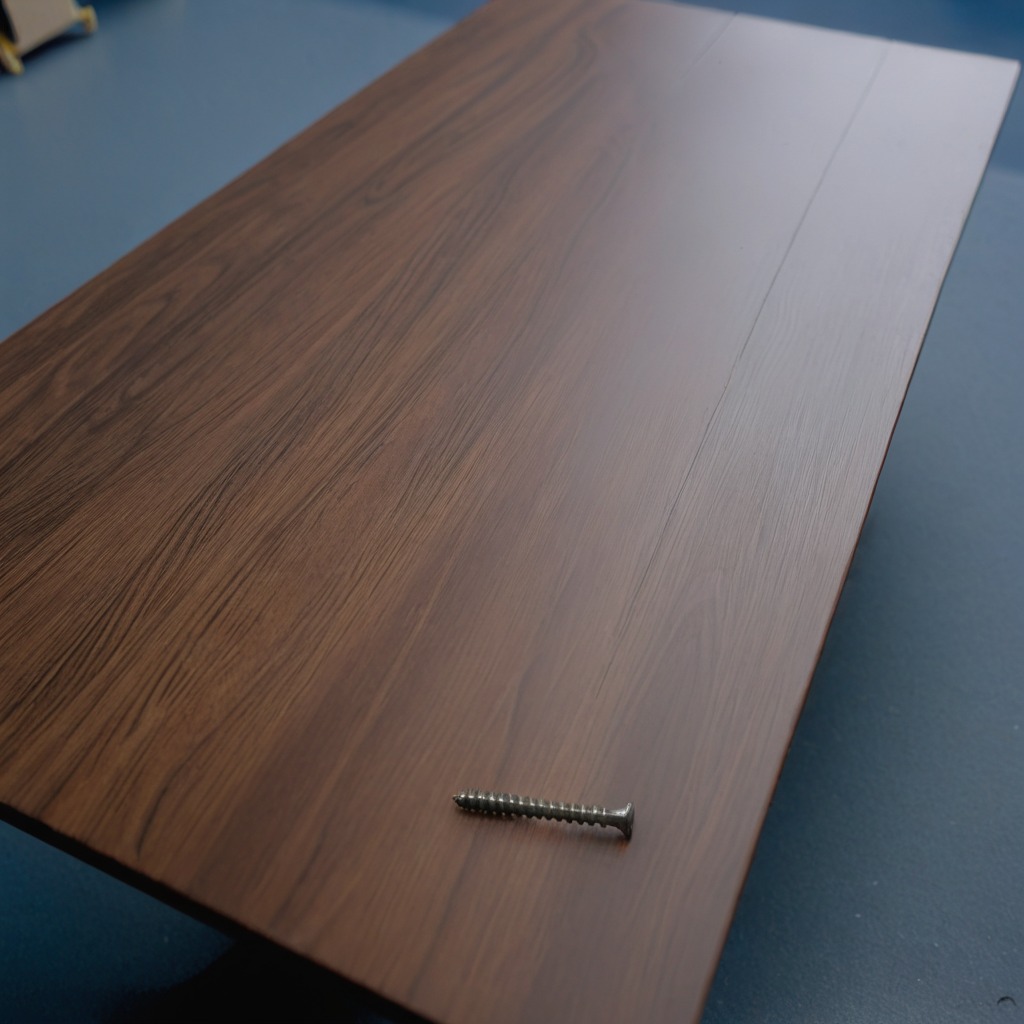
A metal screw is lying on the old table in the small garage at twilight.